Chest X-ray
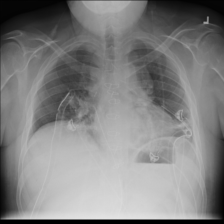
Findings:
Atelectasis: negative
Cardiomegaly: negative
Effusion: negative
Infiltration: negative
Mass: negative
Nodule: negative
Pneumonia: negative
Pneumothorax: positive
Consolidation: negative
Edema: negative
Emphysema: negative
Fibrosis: negative
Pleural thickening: negative
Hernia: negative